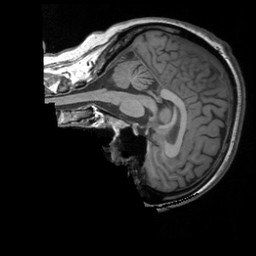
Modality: T1w
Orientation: sagittal
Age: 56
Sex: female
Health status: ill
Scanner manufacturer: siemens
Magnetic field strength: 3 T
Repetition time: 1.9 s
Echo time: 0.00247 s